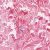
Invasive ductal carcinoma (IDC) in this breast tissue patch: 0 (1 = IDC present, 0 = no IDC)